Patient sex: M
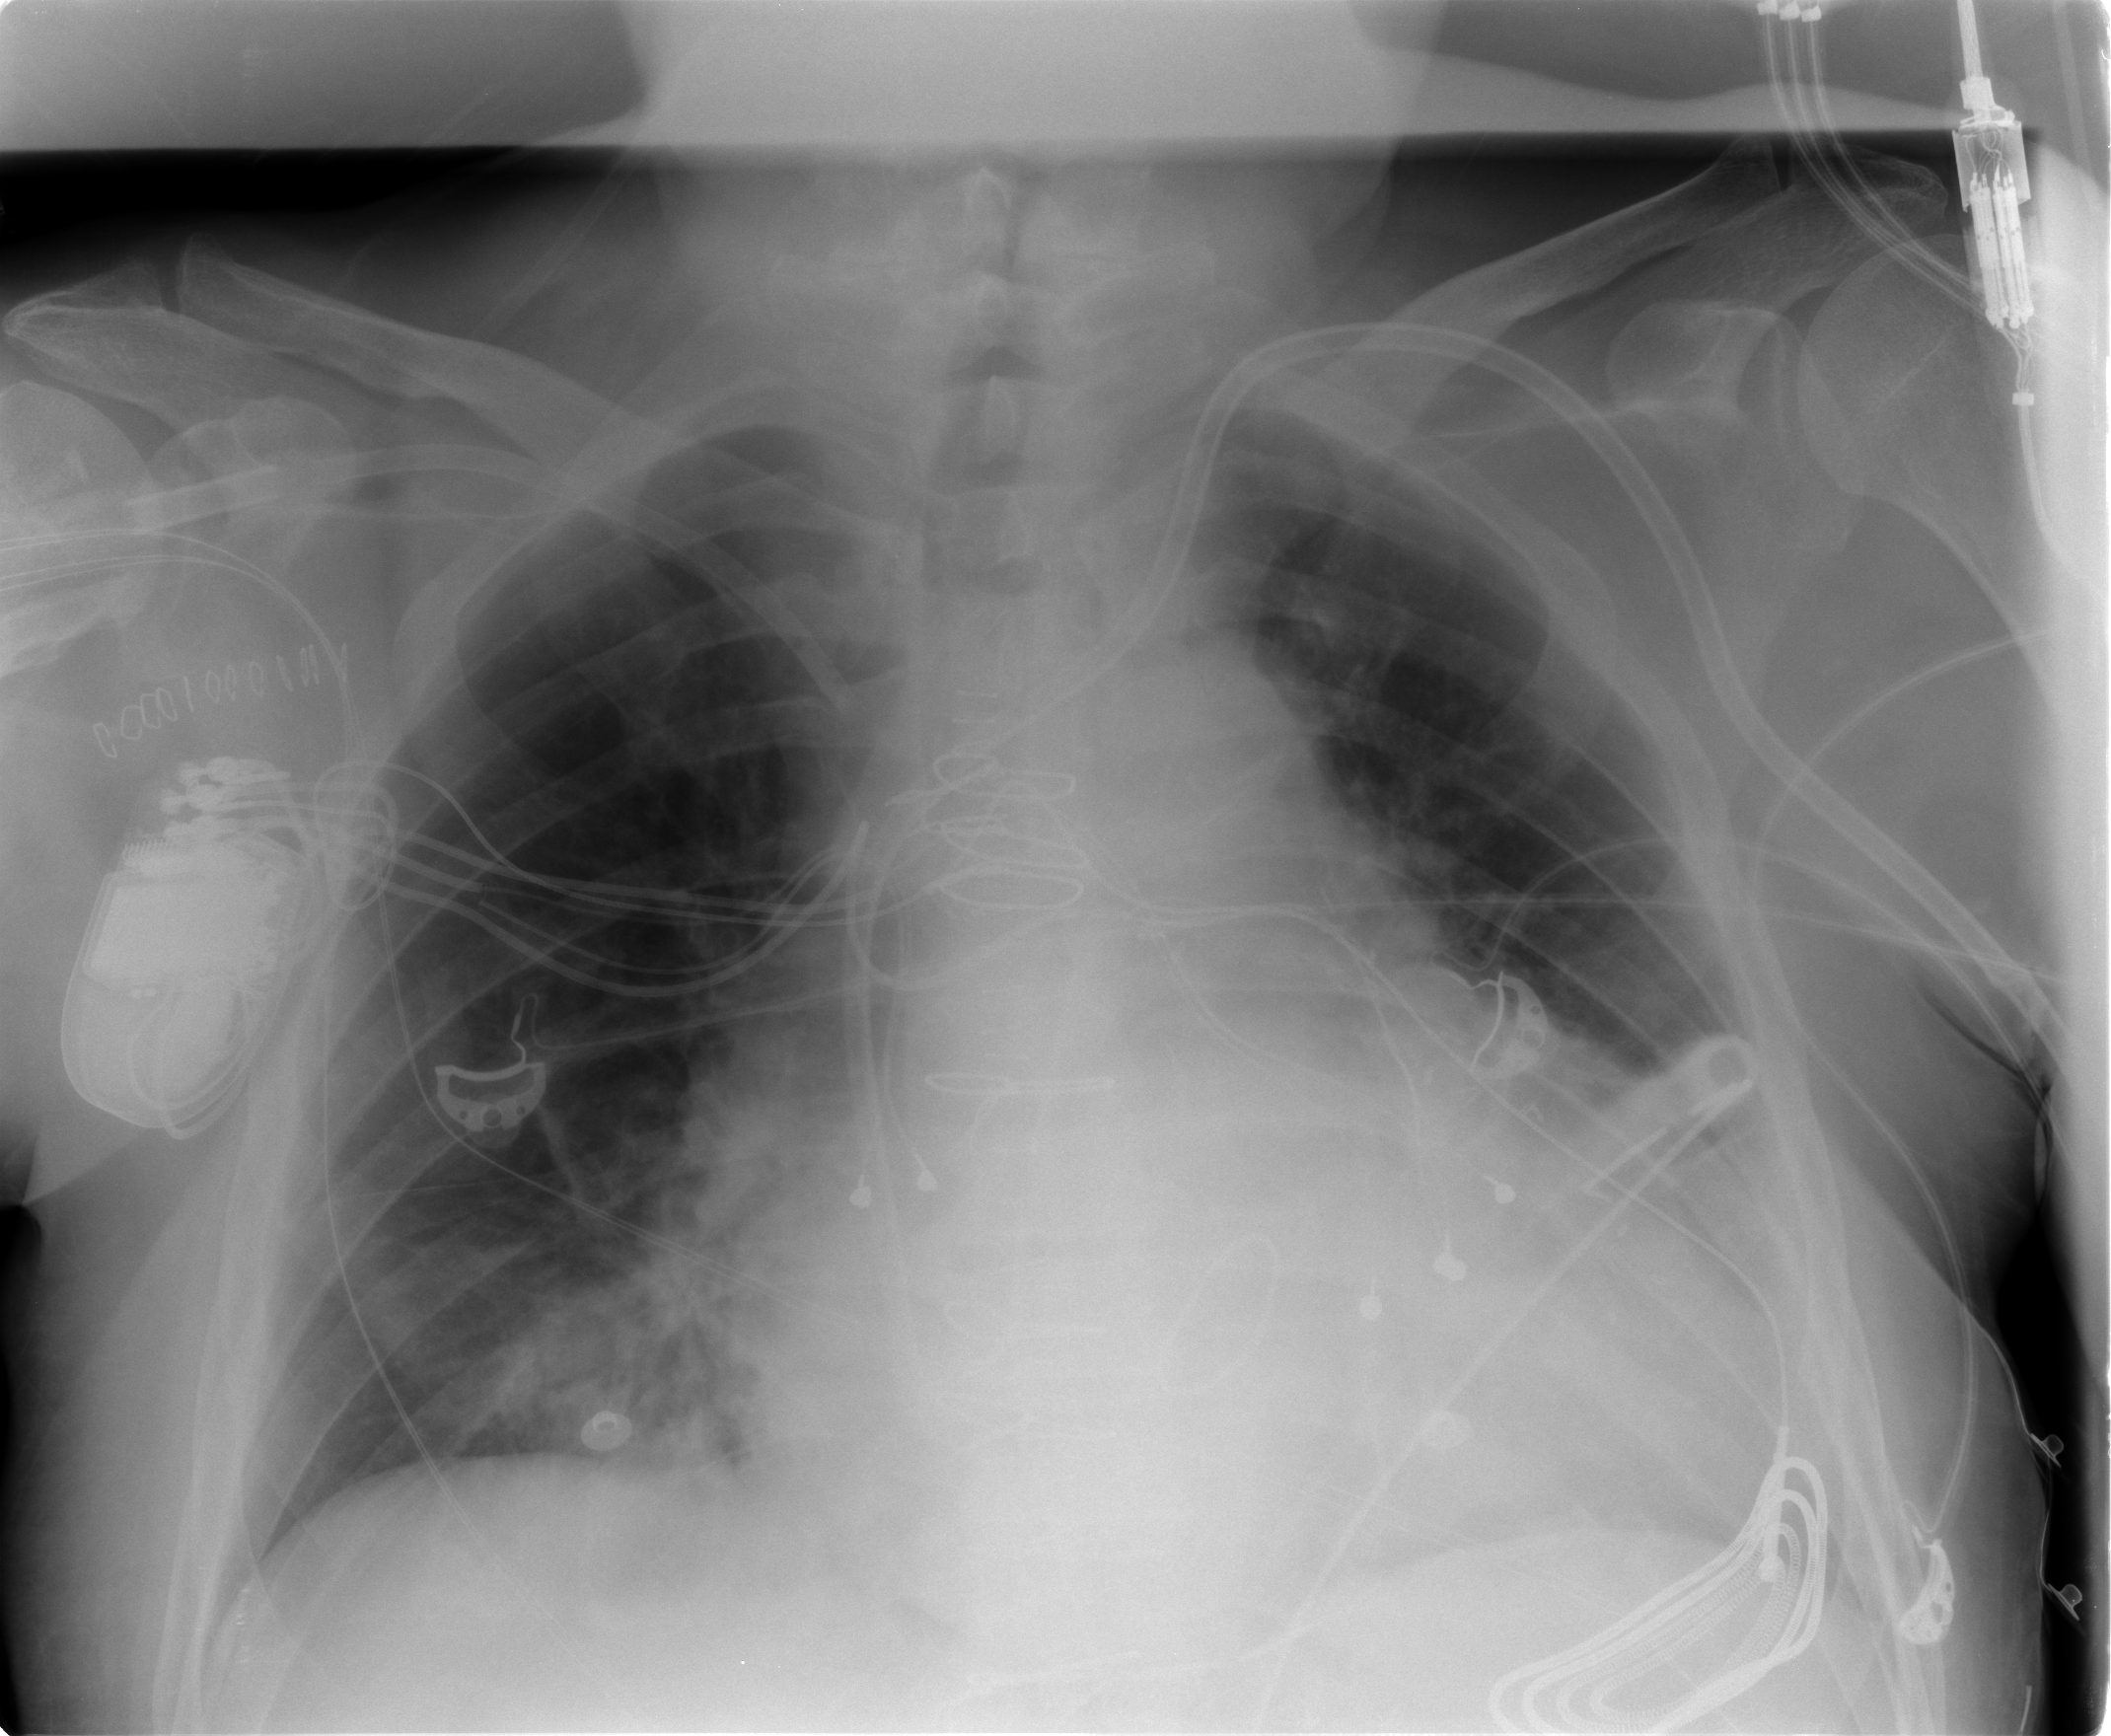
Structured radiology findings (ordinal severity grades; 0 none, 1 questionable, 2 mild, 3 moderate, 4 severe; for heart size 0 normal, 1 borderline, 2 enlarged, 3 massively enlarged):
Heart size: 2
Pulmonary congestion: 2
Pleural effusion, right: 0
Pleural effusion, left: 2
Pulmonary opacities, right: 2
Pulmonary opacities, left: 0
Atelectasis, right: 2
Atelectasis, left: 2